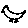
Label: bird